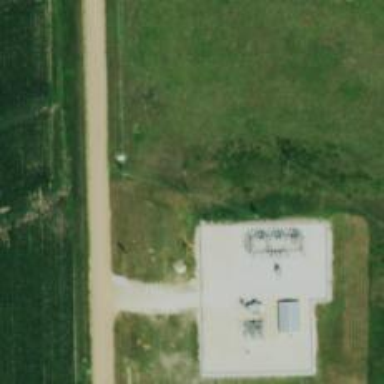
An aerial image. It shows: Power pole.